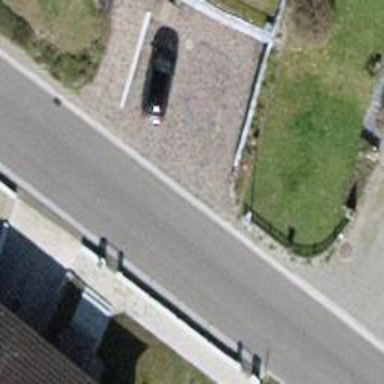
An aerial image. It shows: Asphalt road in residential area.